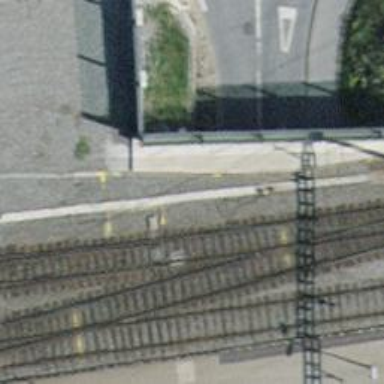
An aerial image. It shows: Railway switch with the turnout on the right side.